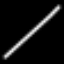
Label: line